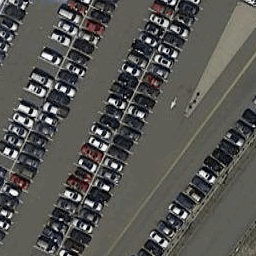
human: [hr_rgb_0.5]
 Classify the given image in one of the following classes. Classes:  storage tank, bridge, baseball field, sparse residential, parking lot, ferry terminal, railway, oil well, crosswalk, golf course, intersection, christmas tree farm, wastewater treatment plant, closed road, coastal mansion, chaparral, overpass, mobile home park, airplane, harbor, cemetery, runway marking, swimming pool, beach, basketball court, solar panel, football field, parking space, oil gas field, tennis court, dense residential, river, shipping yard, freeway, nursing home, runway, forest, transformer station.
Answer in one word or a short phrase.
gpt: parking lot